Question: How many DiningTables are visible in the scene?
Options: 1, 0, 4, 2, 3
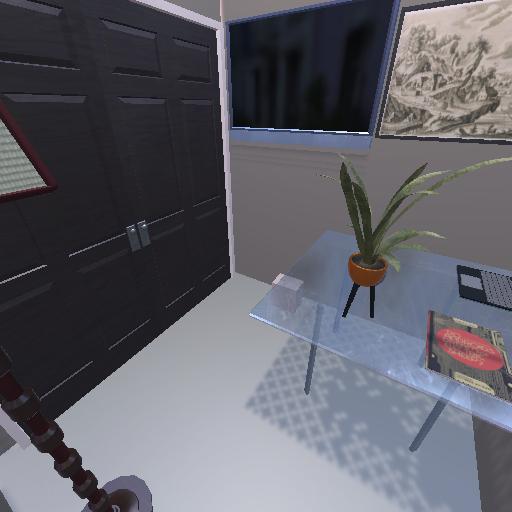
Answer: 1